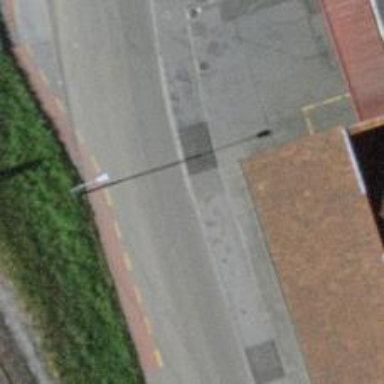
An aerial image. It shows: Kerb serving as barrier.